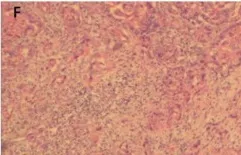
Representative MRI imaging and PET-CT maps at the end of 8 cycles of combination therapy. (F) H&E staining results of liver tumor biopsy guided by ultrasound.
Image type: pathology (h&e)